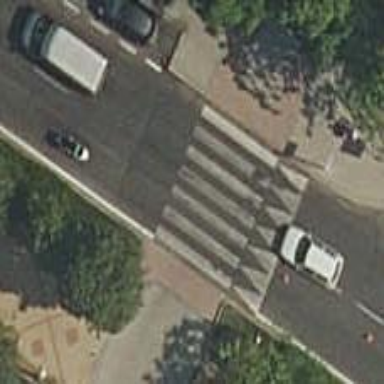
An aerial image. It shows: Zebra crossing with traffic-calming table.